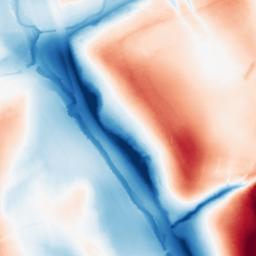
Category: classical
Decomposition family: gaussian_anisotropic
Decomposition parameters: sigma_x: 50
sigma_y: 2
Upsampling method: edge_directed
Upsampling parameters: scale: 4
Upsampling scale: 4